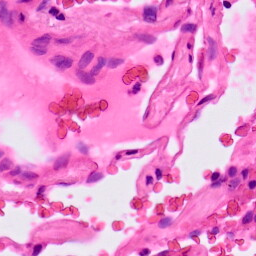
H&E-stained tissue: Lung